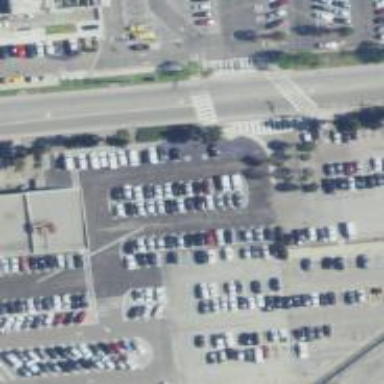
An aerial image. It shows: Parking space.